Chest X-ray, PA view. Patient: 57 years old, sex F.
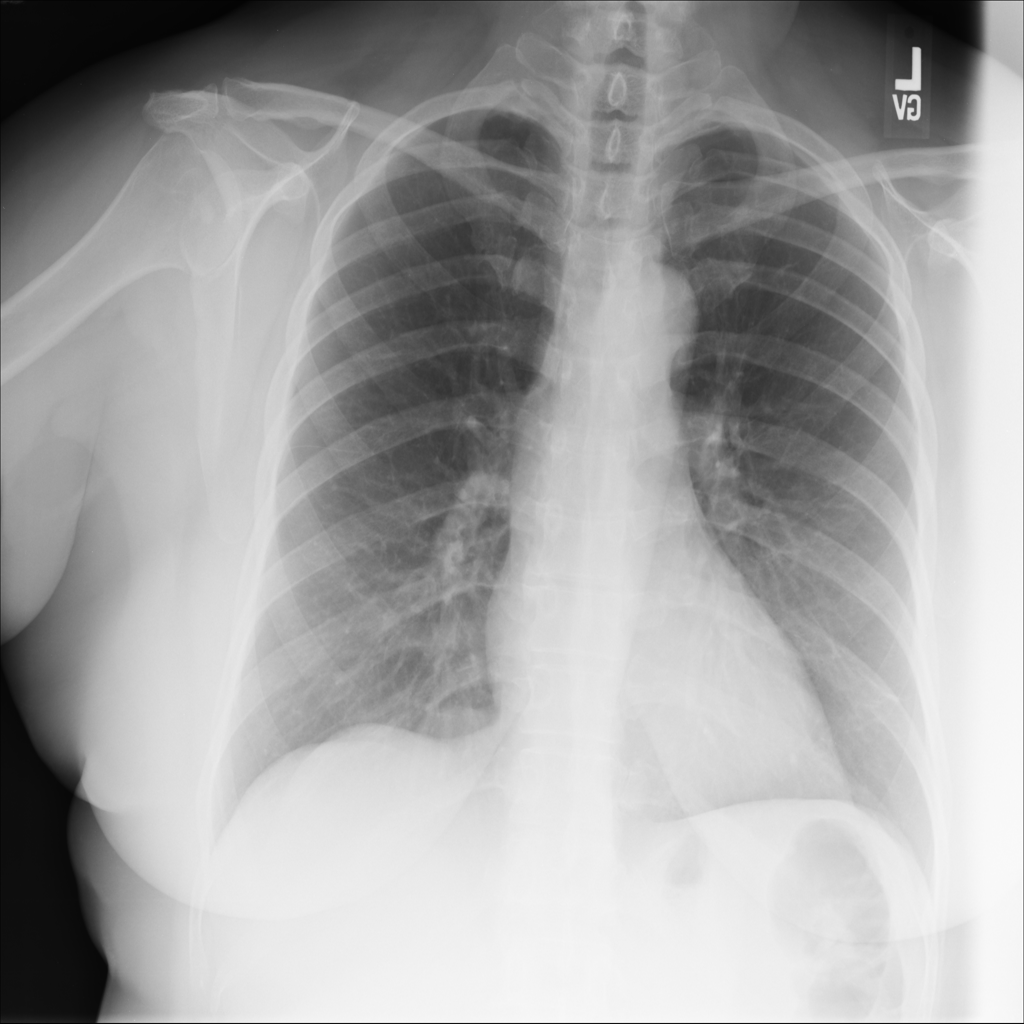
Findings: No Finding